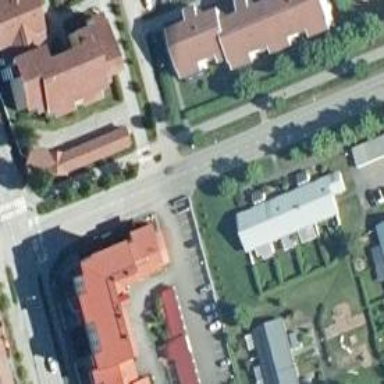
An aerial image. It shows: Living street.